Question: How to add an instructional text overlay for .net c# textbox?
I want to get the same effect as the title textbox on this page:

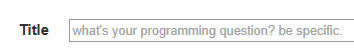
Answer: You can use ajax TextBox Watermark control:
'''
<ajaxToolkit:TextBoxWatermarkExtender ID="TBWE2" runat="server"
TargetControlID="TextBox1"
WatermarkText="Type First Name Here"
WatermarkCssClass="watermarked" />
'''
You can get it from <URL>